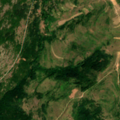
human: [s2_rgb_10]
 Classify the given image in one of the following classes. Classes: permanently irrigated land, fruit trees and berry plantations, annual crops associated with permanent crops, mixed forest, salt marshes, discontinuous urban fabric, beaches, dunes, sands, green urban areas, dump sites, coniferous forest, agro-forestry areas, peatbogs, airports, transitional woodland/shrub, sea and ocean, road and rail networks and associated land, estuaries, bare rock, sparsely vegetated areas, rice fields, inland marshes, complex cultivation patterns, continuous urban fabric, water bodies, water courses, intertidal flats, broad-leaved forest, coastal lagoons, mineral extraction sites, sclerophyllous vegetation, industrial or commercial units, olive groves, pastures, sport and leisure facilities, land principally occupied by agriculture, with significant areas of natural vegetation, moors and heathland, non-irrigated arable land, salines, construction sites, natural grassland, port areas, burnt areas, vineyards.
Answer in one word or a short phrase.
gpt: complex cultivation patterns, broad-leaved forest, natural grassland, transitional woodland/shrub